Question: I'm enable to solve this error. I wanted to display 'ListView' of API data which is in large amount.
'''
[{"id":"666","employee_name":"xyz","employee_salary":"123","employee_age":"23","profile_image":""}]
'''

'''
public class employees
{
public string id { get; set; }
public string employee_name { get; set; }
public string employee_salary { get; set; }
public string employee_age { get; set; }
public string profile_image { get; set; }
}
'''
'LoadData()'
'''
public async void LoadData()
{
var content = "";
HttpClient client = new HttpClient();
var RestURL = "MY API";
client.BaseAddress = new Uri(RestURL);
client.DefaultRequestHeaders.Accept.Add(new System.Net.Http.Headers.MediaTypeWithQualityHeaderValue("application/json"));
HttpResponseMessage response = await client.GetAsync(RestURL);
content = await response.Content.ReadAsStringAsync();
var Items = JsonConvert.DeserializeObject<List<employees>>(content);
ListView1.ItemsSource = Items;
}
'''
'''
<StackLayout BackgroundColor="White">
<ListView x:Name="ListView1" RowHeight="60">
<ListView.ItemTemplate>
<DataTemplate>
<ViewCell>
<StackLayout Orientation="Vertical" Padding="8,0,8,0">
<Label Text="{Binding id}" TextColor="#000" FontSize="14" LineBreakMode="TailTruncation" />
<Label Text="{Binding employee_name}" TextColor="#000" LineBreakMode="TailTruncation" />
</StackLayout>
</ViewCell>
</DataTemplate>
</ListView.ItemTemplate>
</ListView>
</StackLayout>
'''
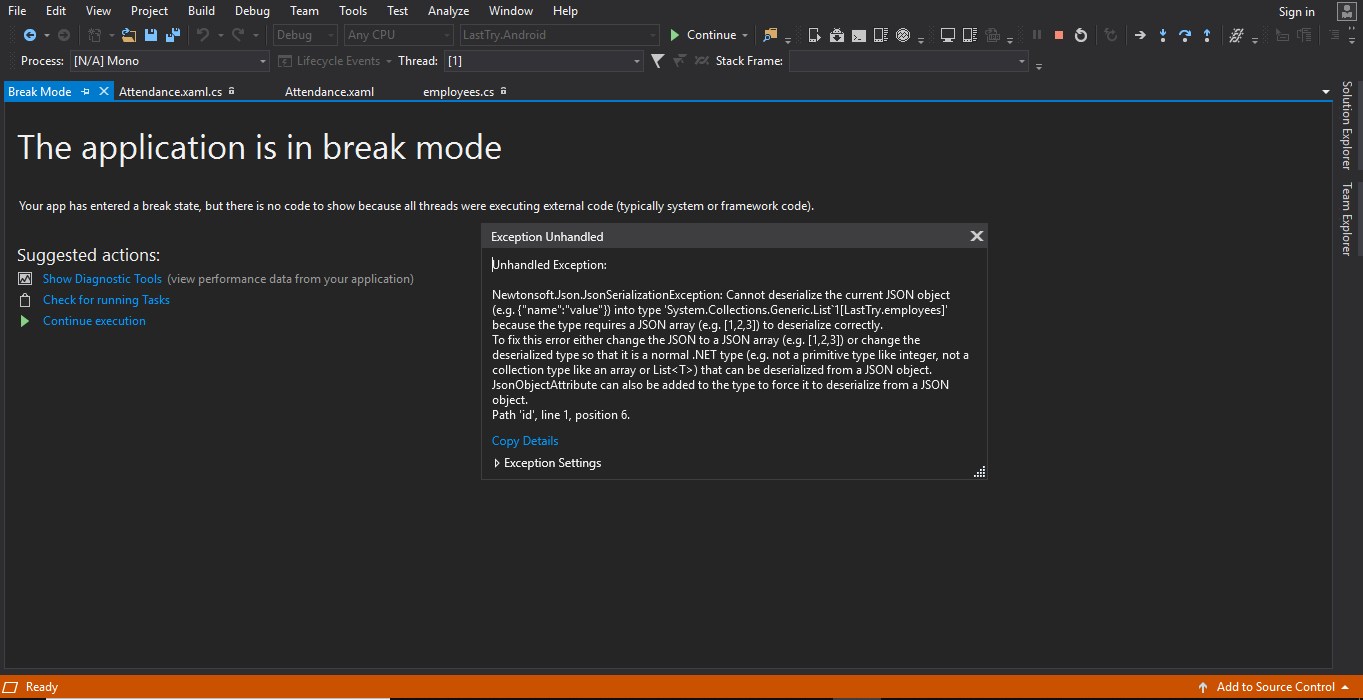
Answer: First need to create a local model class :
'''
public class TodoItem
{
public string id { get; set; }
public string employee_name { get; set; }
public string employee_salary{ get; set; }
public bool employee_age { get; set; }
public bool profile_image { get; set; }
}
'''
And in the 'RestService' can use 'TodoItem':
'''
public List<TodoItem> Items { get; private set; }
public async Task<List<TodoItem>> RefreshDataAsync ()
{
Items = new List<TodoItem> ();
// RestUrl = http://developer.xamarin.com:8081/api/todoitems
var uri = new Uri (string.Format (Constants.RestUrl, string.Empty));
try {
var response = await client.GetAsync (uri);
if (response.IsSuccessStatusCode) {
var content = await response.Content.ReadAsStringAsync ();
Items = JsonConvert.DeserializeObject <List<TodoItem>> (content);
}
} catch (Exception ex) {
Debug.WriteLine (@"ERROR {0}", ex.Message);
}
return Items;
}
'''
And last where your listview 'itemsource' can set as follow:
'''
listView.ItemsSource = await RestService.RefreshDataAsync();
'''
Note: Here is a <URL> you can refer to.
> I'm enable to solve this error, i wanted to display listview of API data which is in large amount
Showing large data in listview,here is a .After getting API data, saving them in local 'CacheListData'.Not directly set it to 'listView.ItemsSource' .And you need create a 'ItemListData' to add data from CacheListData.Which the count of added data according to you once want to show.When listview scroll to bottom ,then show to reload next page data.
Generally, is to cache lagre data to local first.Then get data a little by page to show.<URL>